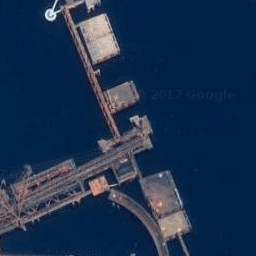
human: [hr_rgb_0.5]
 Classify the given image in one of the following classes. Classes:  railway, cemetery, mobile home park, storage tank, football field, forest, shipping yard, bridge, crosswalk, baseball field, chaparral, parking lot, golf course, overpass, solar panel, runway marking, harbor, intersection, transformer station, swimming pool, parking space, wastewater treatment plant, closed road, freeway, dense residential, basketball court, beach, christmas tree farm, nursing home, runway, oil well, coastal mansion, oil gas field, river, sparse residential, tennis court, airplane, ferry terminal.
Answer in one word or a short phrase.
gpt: ferry terminal